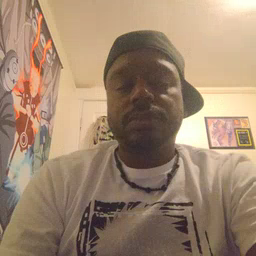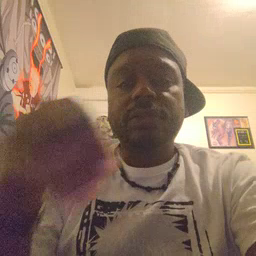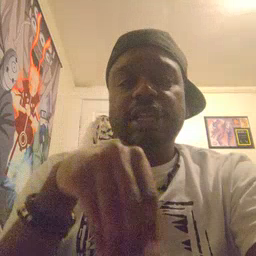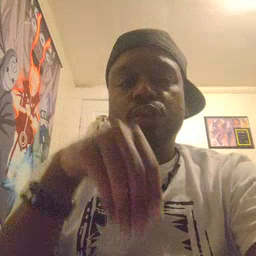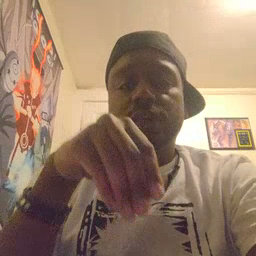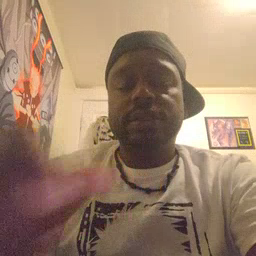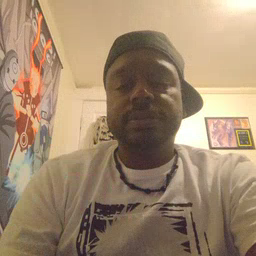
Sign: into